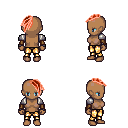
a pixel art fantasy rpg character, female body template, human, dark skin, steel arm armor, gold greaves, red long mohawk hairstyle, leather bracers, four views (front, back, left, right), 2x2 character sprite sheet, small pixel art, hard edges, no anti-aliasing